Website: slack
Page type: billing-address
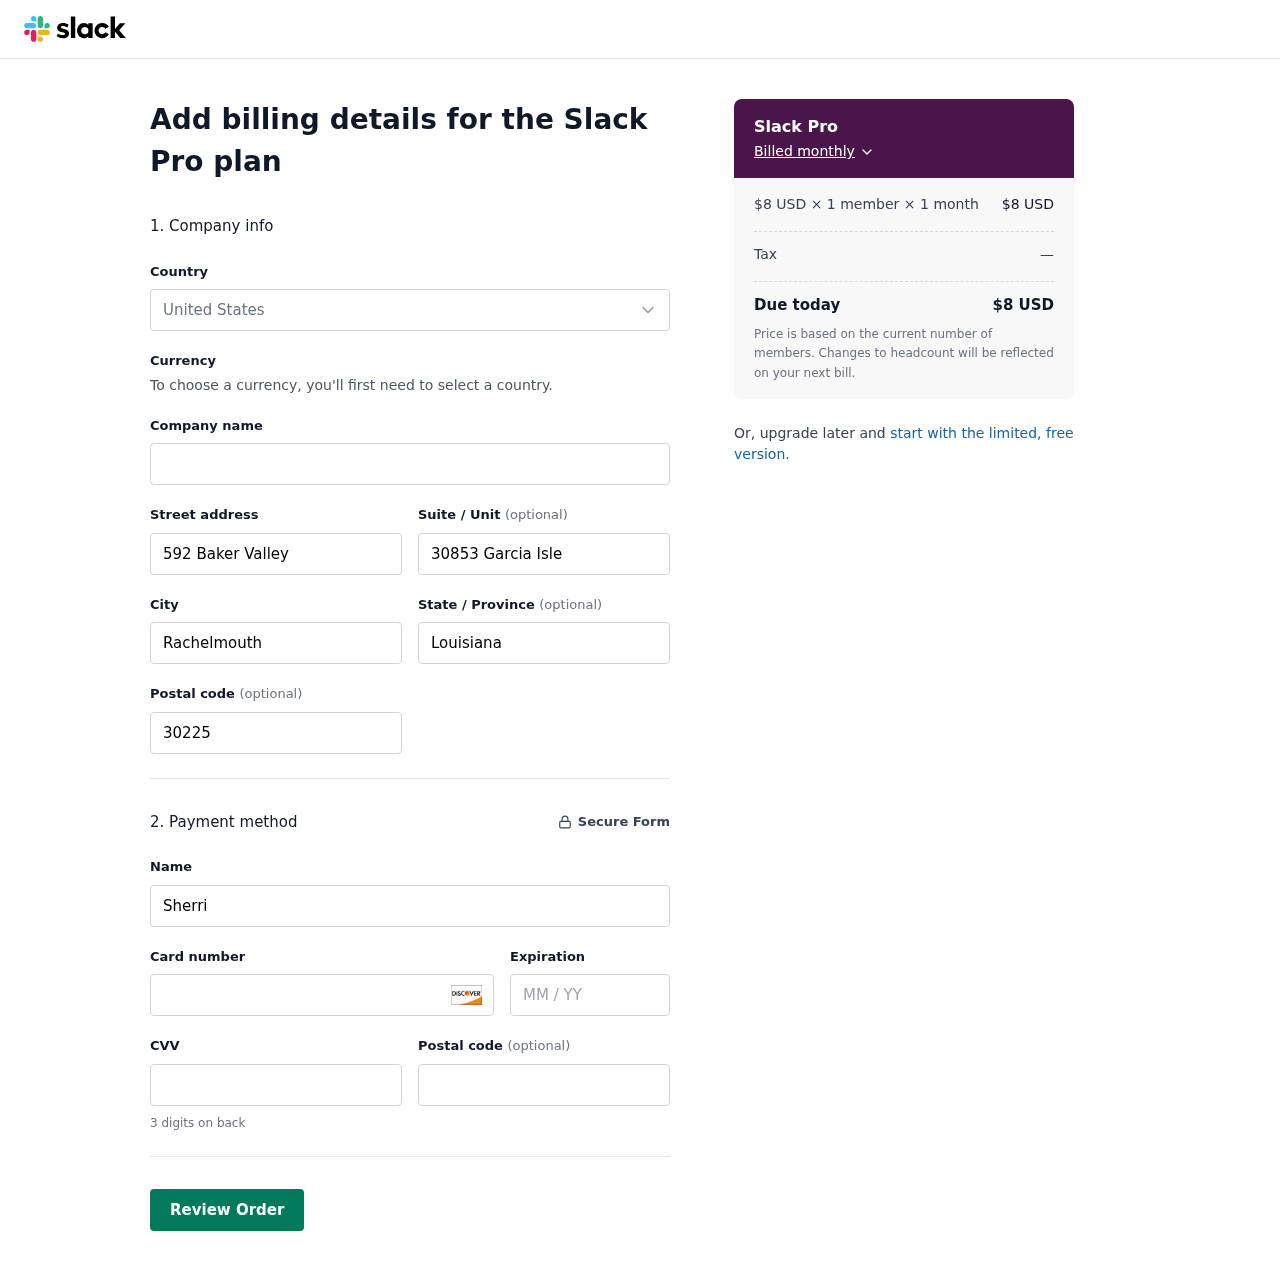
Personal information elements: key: PII_CARD_CVV
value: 252
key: PII_CARD_EXPIRY
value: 10/30
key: PII_CARD_NUMBER
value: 6011 9191 8978 6440
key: PII_CITY
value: Rachelmouth
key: PII_COUNTRY
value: United States
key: PII_FULLNAME
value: Sherri King
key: PII_POSTCODE
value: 30225
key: PII_POSTCODE2
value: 35156
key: PII_STATE
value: Louisiana
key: PII_STREET
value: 592 Baker Valley
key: PII_STREET2
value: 30853 Garcia Isle
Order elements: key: ORDER_PLAN_PRICE
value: $8 USD
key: ORDER_NUM_MEMBERS
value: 1 member
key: ORDER_NUM_MONTHS
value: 1 month
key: ORDER_SUBTOTAL
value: $8 USD
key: ORDER_TAX
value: —
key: ORDER_TOTAL
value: $8 USD